Question: I am trying to draw a google map with circles on it... no problem. nice easy example here...
<URL>
But, what I want to do is replace the red circle with a custom image, with concentric circles that the user can move around the map. Like this:

I need four concentric rings at 220nm, 470nm, 720nm and 970nm
I have looked at the properties of the circle and there doesn't appear to be a way of making the circle an image...
I can see how to produce 4 circles with only a border and no inside colour, which might be a way of solving this, but I don't how to make them all move in unison.
Does anyone know if it's possible to make the circle an image or am I trying to do this the wrong way possibly?
Do I need to use a KML Layer possibly?
Any help would be much appreciated!
I have now decided to try the "4 circle" method. i.e. adding 4 separate circles to the map, making the last one draggable and put a "center_changed" listener on the last one that tries to change the "center" of all the others...
But moving the 4th circle does not move the first circle...
any thoughts?
'''
<!DOCTYPE html>
<html>
<head>
<meta name="viewport" content="initial-scale=1.0, user-scalable=no">
<meta charset="utf-8">
<title>Circles</title>
<style>
html, body, #map-canvas {
height: 100%;
margin: 0px;
padding: 0px
}
</style>
<script src="https://maps.googleapis.com/maps/api/js?v=3.exp&sensor=false"></script>
<script>
// This example creates circles on the map, representing
// populations in the United States.
// First, create an object containing LatLng and population for each city.
var citymap = {};
citymap['firstcircle'] = {
center: new google.maps.LatLng(51.511214, -0.119824),
radius: 407440
};
citymap['secondcircle'] = {
center: new google.maps.LatLng(51.511214, -0.119824),
radius: <PHONE>
};
citymap['thirdcircle'] = {
center: new google.maps.LatLng(51.511214, -0.119824),
radius: <PHONE>
};
citymap['fourthcircle'] = {
center: new google.maps.LatLng(51.511214, -0.119824),
radius: <PHONE>
};
var cityCircle;
function initialize() {
// Create the map.
var mapOptions = {
zoom: 4,
center: new google.maps.LatLng(51.511214, -0.119824),
mapTypeId: google.maps.MapTypeId.TERRAIN
};
var map = new google.maps.Map(document.getElementById('map-canvas'),
mapOptions);
// Create circle 1
var firstCircleOptions = {
strokeColor: '#FF0000',
strokeOpacity: 0.8,
strokeWeight: 2,
map: map,
center: citymap['firstcircle'].center,
radius: citymap['firstcircle'].radius,
draggable: true
};
// Add the circle for this city to the map.
firstCircle = new google.maps.Circle(firstCircleOptions)
// Create circle 4
var fourthCircleOptions = {
strokeColor: '#FF0000',
strokeOpacity: 0.8,
strokeWeight: 2,
map: map,
center: citymap['fourthcircle'].center,
radius: citymap['fourthcircle'].radius,
draggable: true
};
// Add the circle for this city to the map.
fourthCircle = new google.maps.Circle(fourthCircleOptions)
google.maps.event.addListener(fourthCircle, 'center_changed', function () {
firstCircle.center == fourthCircle.center;
//alert("circle moved");
});
google.maps.event.addListener(fourthCircle, 'dragend', function () {
alert(fourthCircle.center);
});
}
google.maps.event.addDomListener(window, 'load', initialize);
</script>
</head>
<body>
<div id="map-canvas"></div>
</body>
'''
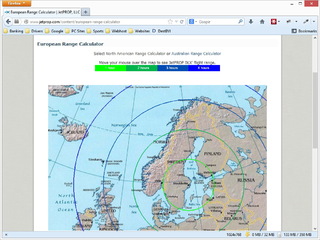
Answer: Credit to Duncan here. as he correctly pointed out I should use
'''
firstCircle.setCenter(fourthCircle.getCenter());
'''
Works Perfectly!